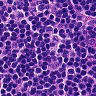
Metastatic tissue present: no